Question: When I execute the script with Loop count = 2
The sampler's names in the first loop will be displayed correctly in the "View Result Tree".
But the names for the same sampler's in the second loop will be empty/blank in the "View Result Tree", please check the screenshot below.

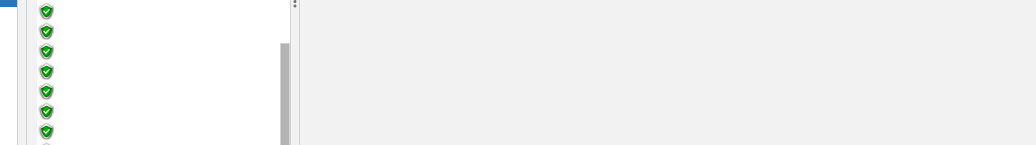
Answer: Your question doesn't provide sufficient level of details in order to be troubleshooted/reproduced.
<URL>
- <URL>